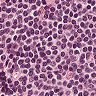
Metastatic tissue present: no